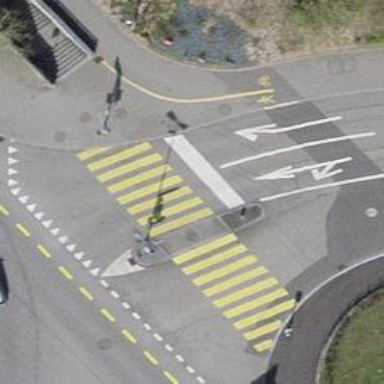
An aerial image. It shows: Footway crossing with traffic signals.